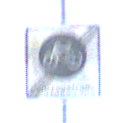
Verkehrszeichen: EndeFahrradstrasse
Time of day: SunriseSunset
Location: Outdoor (Suburban)
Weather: PartlyCloudy
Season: NotSpecified
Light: Natural